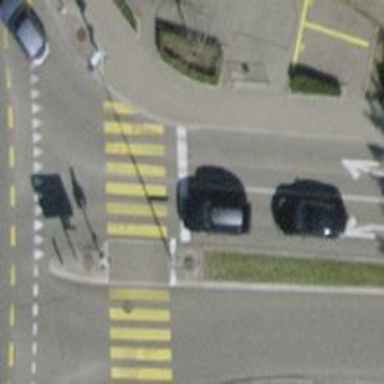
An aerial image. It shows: Road crossing with traffic signals.